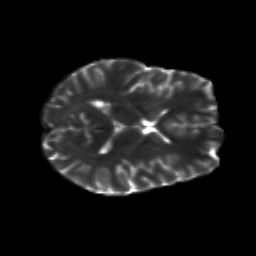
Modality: T2w
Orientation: axial
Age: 25
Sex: male
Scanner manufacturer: siemens
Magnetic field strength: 3 T
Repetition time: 8.8 s
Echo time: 0.085 s